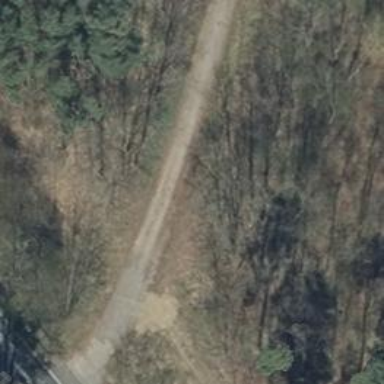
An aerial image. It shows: Service road with sandy surface.